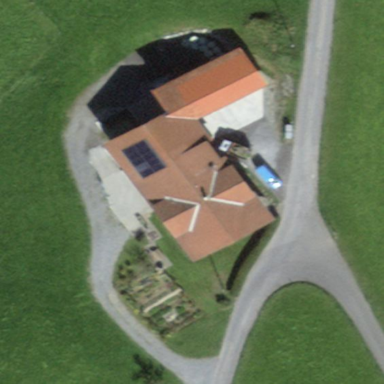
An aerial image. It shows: Farm building.